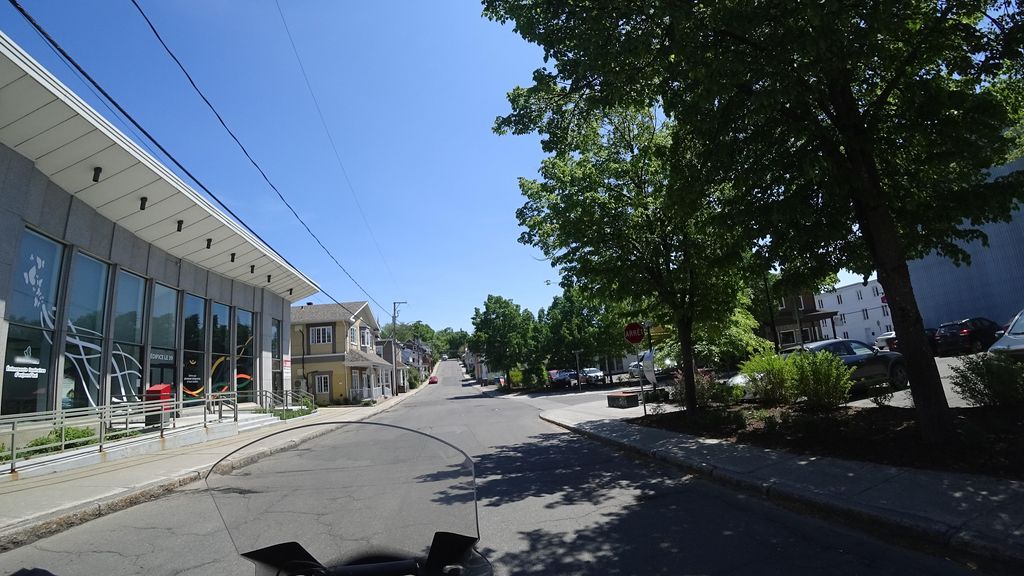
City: quebec_city